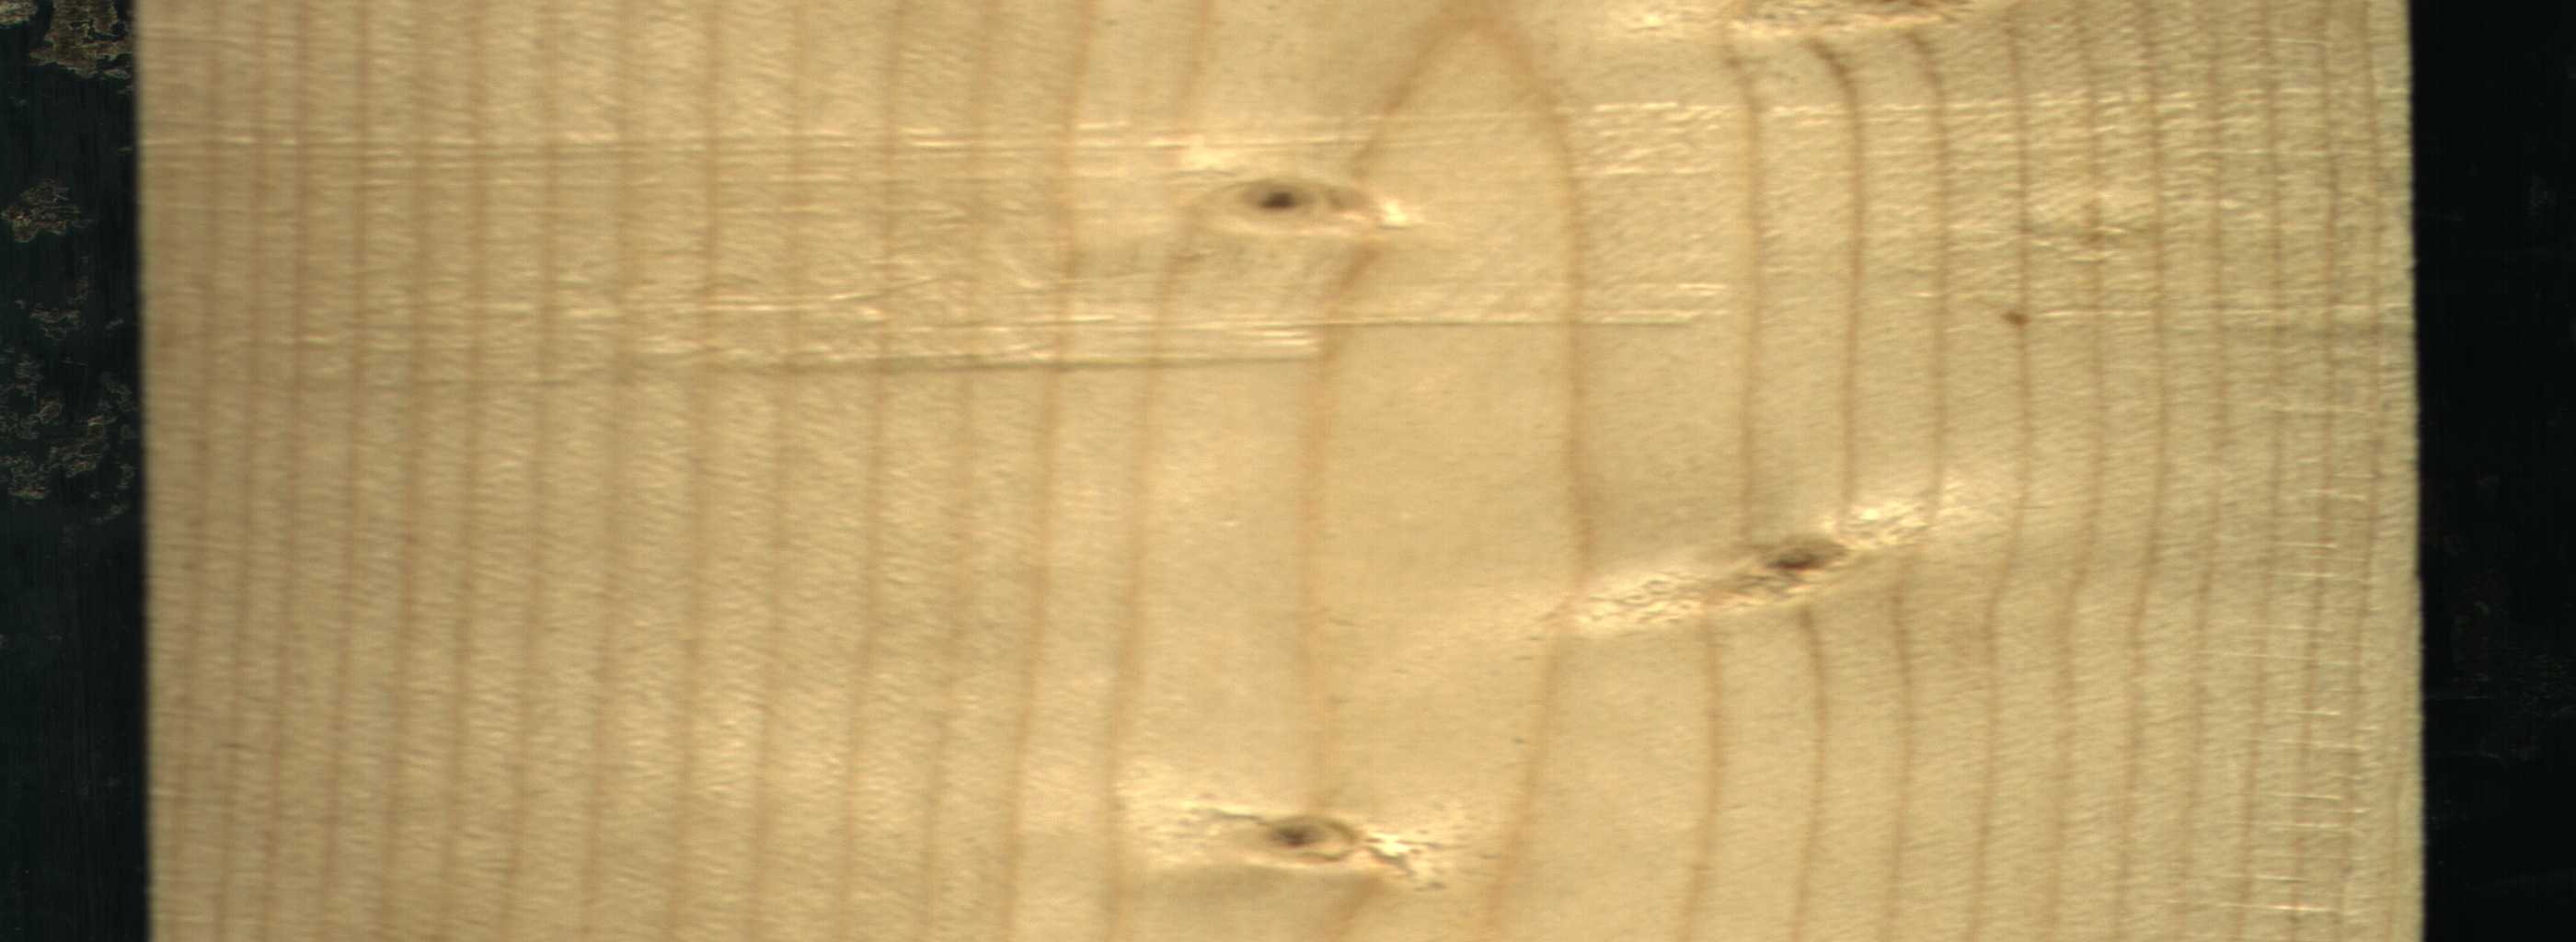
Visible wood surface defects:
Live_Knot
Live_Knot
Live_Knot